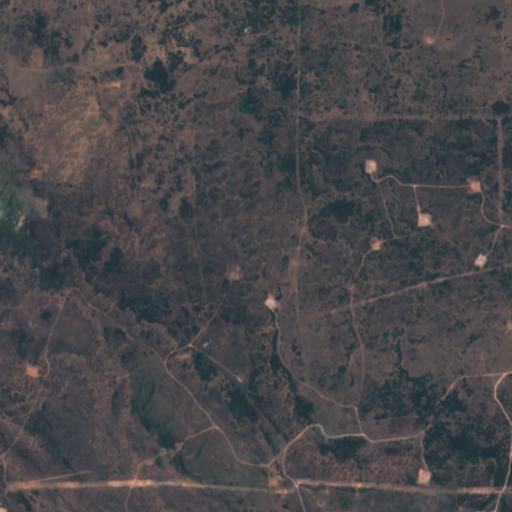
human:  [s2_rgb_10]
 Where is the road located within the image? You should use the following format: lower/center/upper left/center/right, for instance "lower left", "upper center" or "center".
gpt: The road is located in the upper center of the image.
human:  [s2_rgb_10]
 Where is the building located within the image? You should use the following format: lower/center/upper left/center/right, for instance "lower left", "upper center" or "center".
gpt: The building is located in the upper center of the image.
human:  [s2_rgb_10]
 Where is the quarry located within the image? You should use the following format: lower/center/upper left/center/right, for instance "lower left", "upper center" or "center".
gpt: There is no quarry in the image.